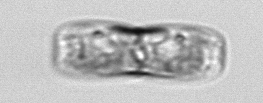
Label: pennate_morphotype1